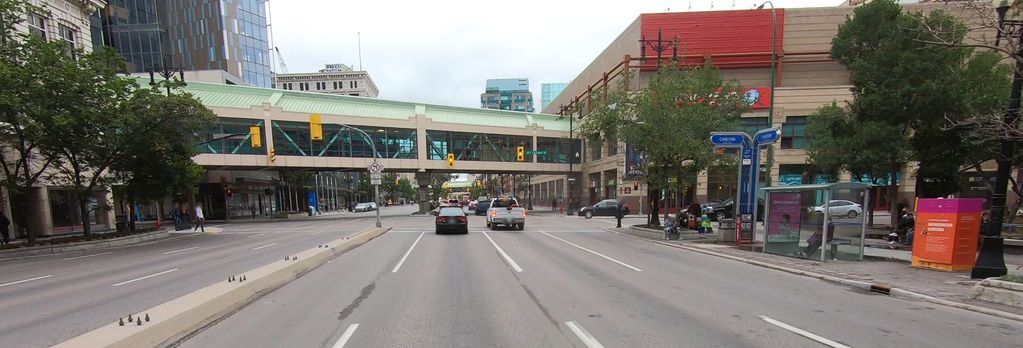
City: winnipeg